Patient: sex M, age 57
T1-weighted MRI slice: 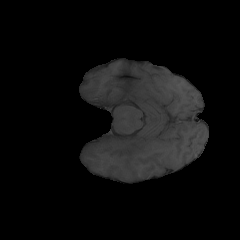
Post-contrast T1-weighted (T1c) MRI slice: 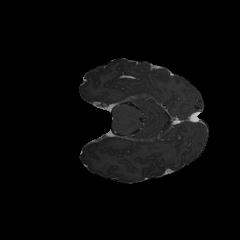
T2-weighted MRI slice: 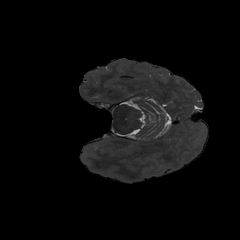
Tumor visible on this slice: no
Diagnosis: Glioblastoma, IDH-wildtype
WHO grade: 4